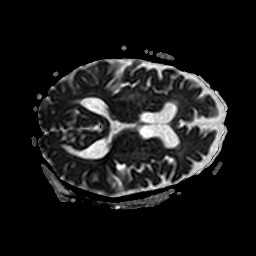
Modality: ADC
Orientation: axial
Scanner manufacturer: philips
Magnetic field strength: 3 T
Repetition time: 4.116 s
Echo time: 0.06134 s